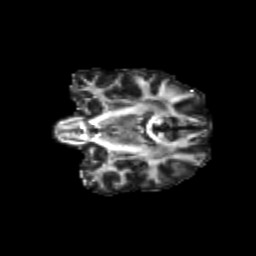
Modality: FA
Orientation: coronal
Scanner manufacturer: siemens
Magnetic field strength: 3 T
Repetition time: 9.2 s
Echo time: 0.084 s